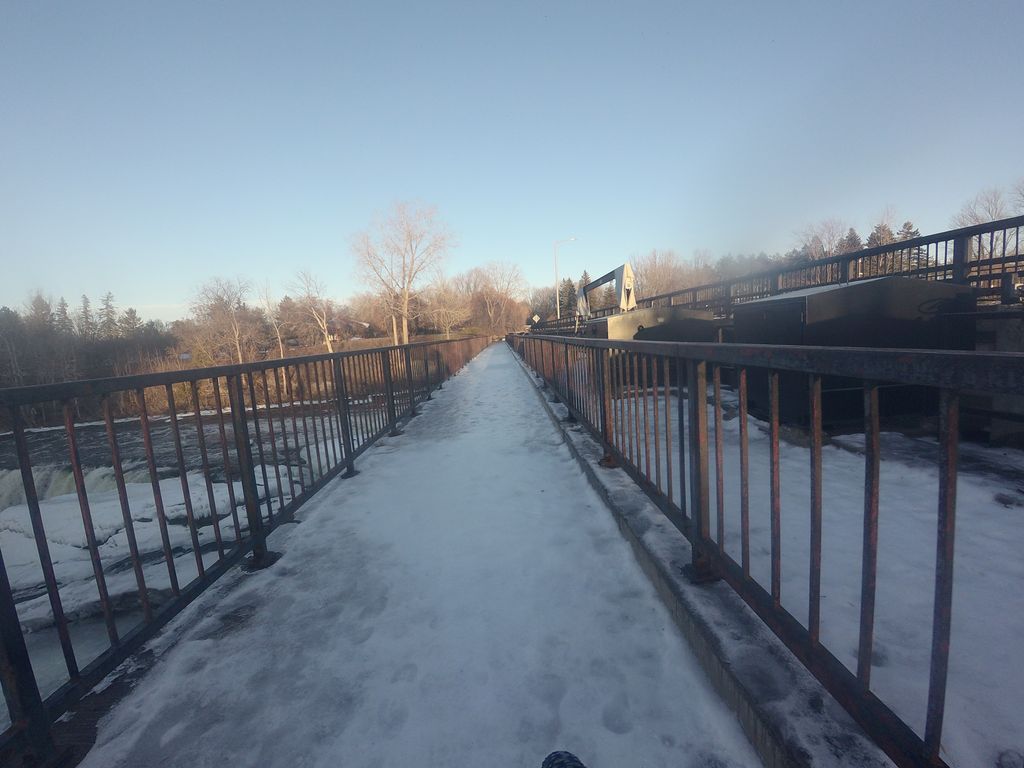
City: ottawa-gatineau